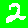
Digit: 2